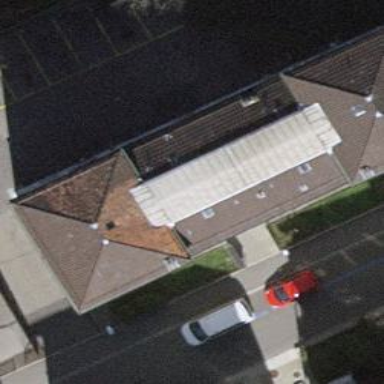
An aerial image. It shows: Car-sharing service available at this location.